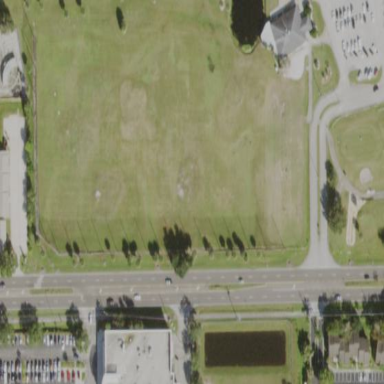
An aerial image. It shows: Grassy area designated as driving range for golf.